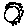
Label: sun